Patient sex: F
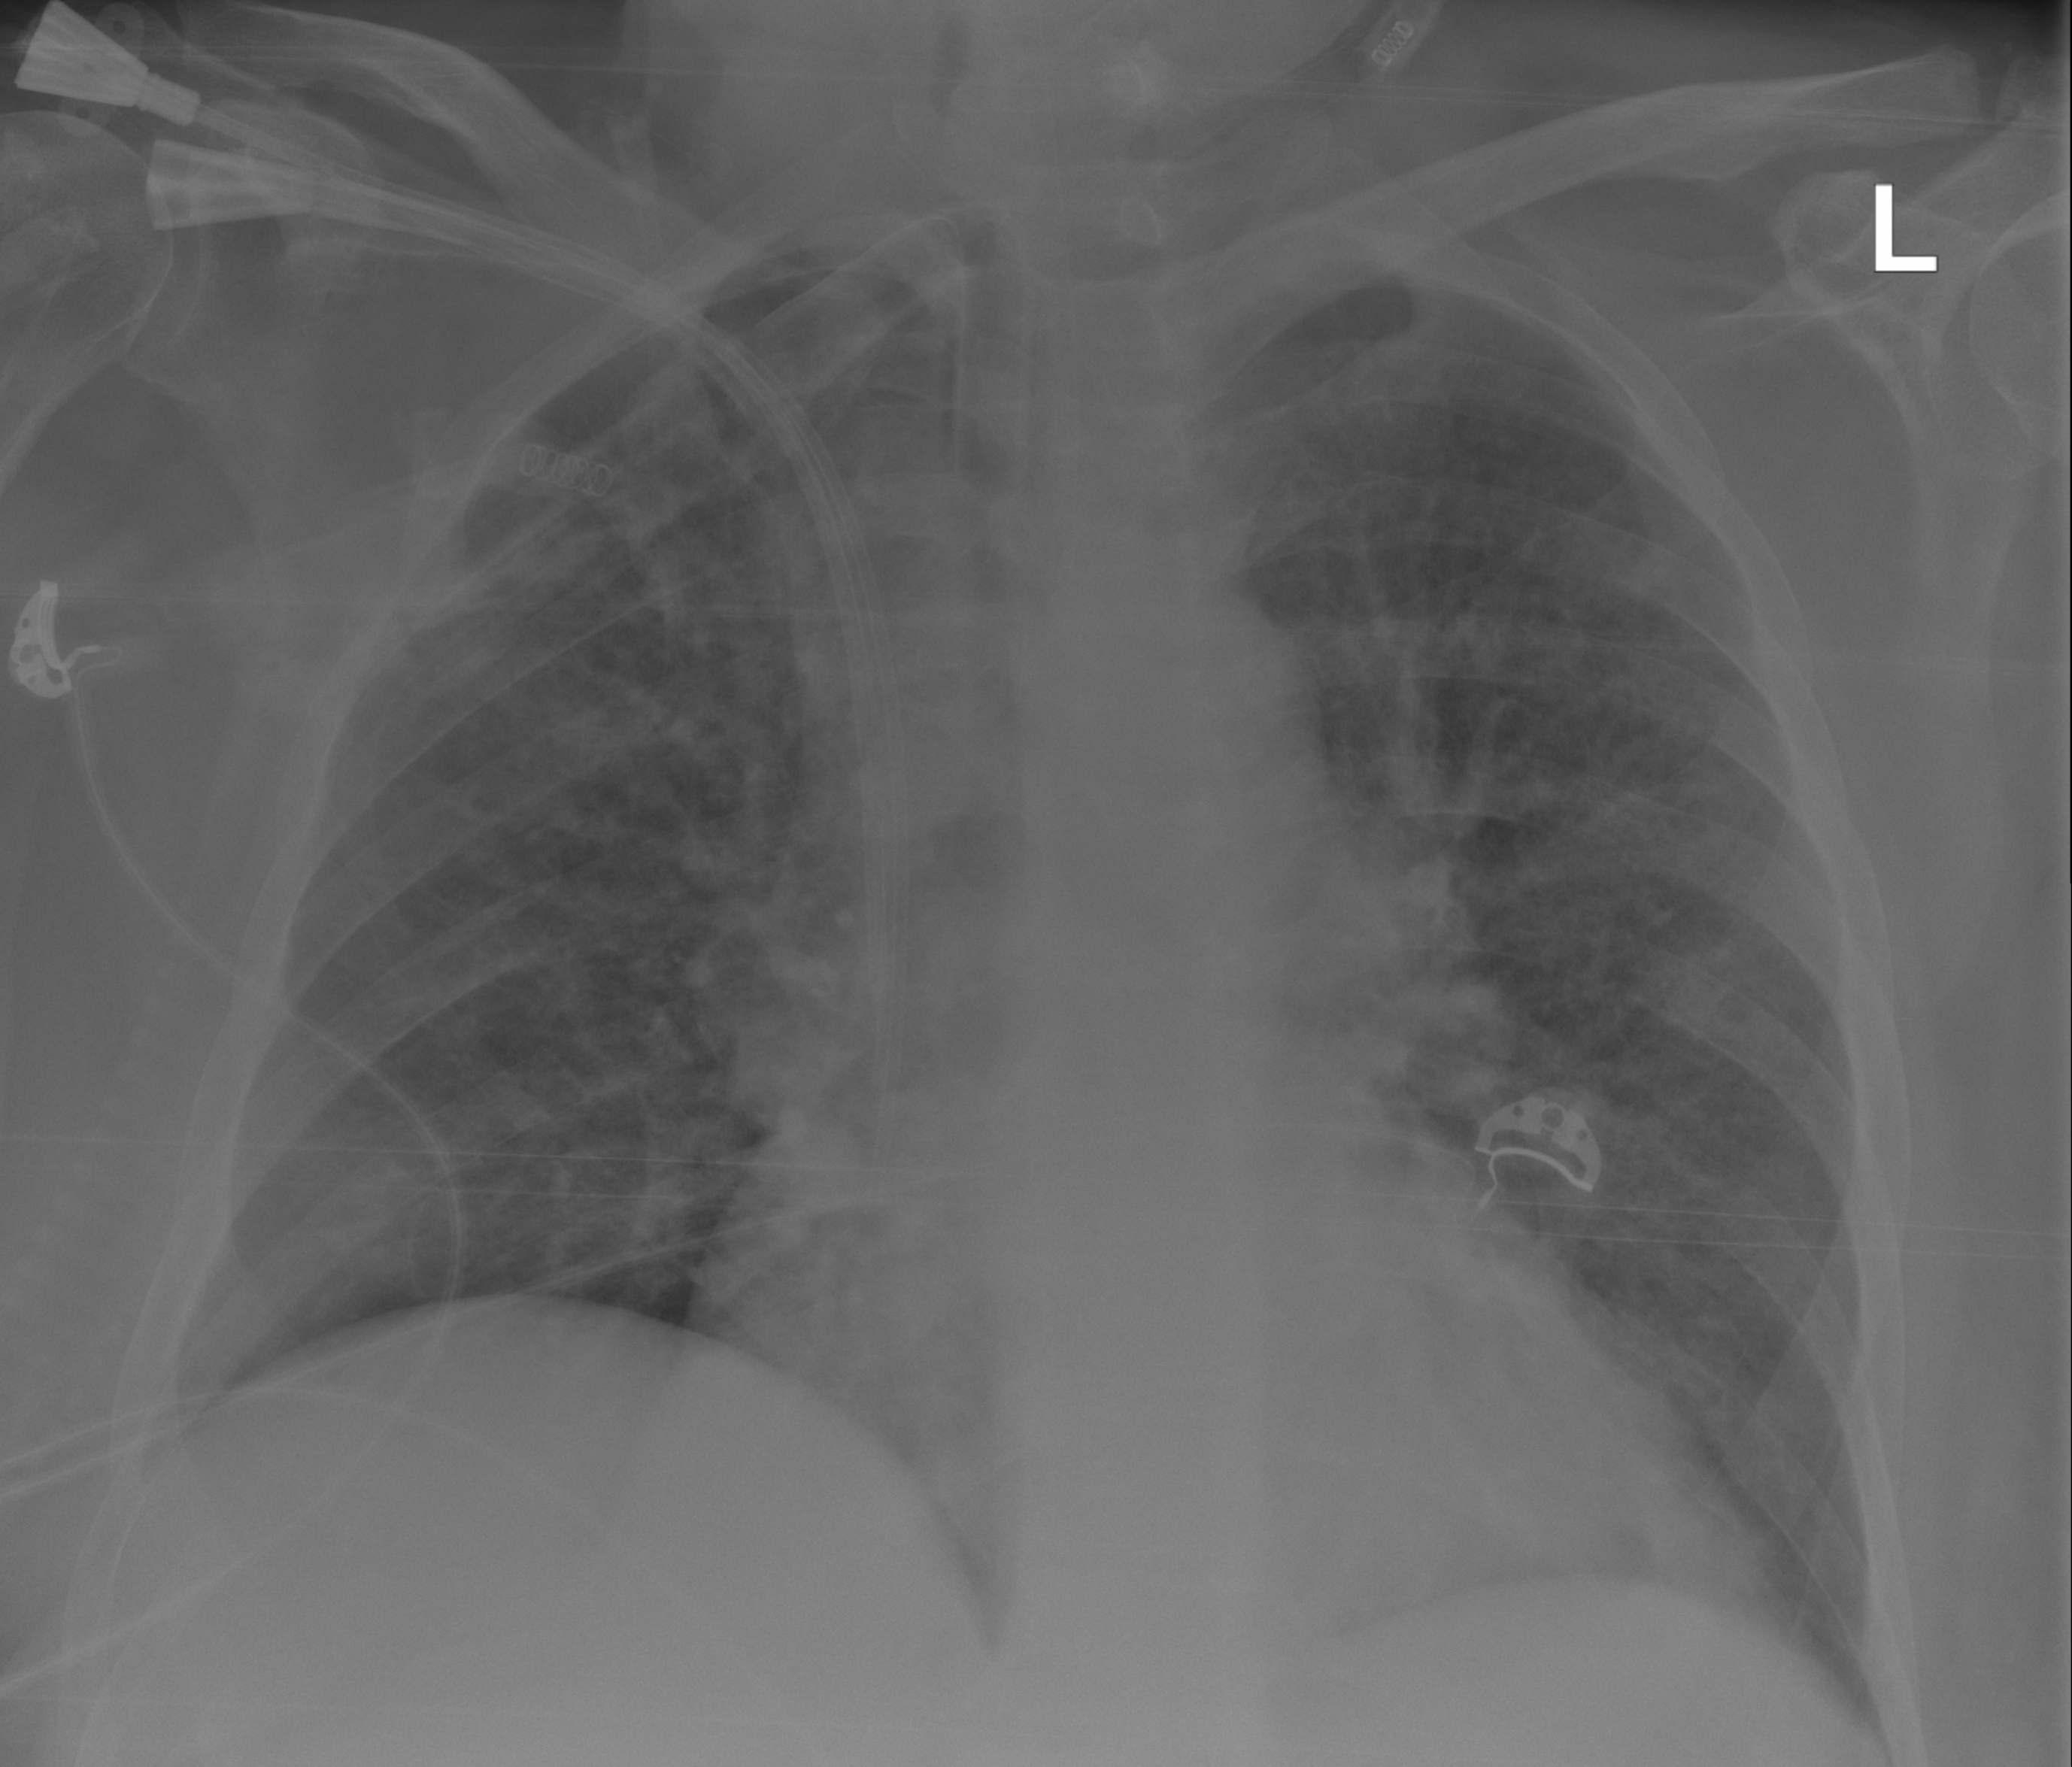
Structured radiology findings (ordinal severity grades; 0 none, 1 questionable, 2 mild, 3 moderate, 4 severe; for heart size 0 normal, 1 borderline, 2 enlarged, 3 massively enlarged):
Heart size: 2
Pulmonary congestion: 2
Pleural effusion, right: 0
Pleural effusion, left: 0
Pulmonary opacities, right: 2
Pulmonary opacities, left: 2
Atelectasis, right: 2
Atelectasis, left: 0